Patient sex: F
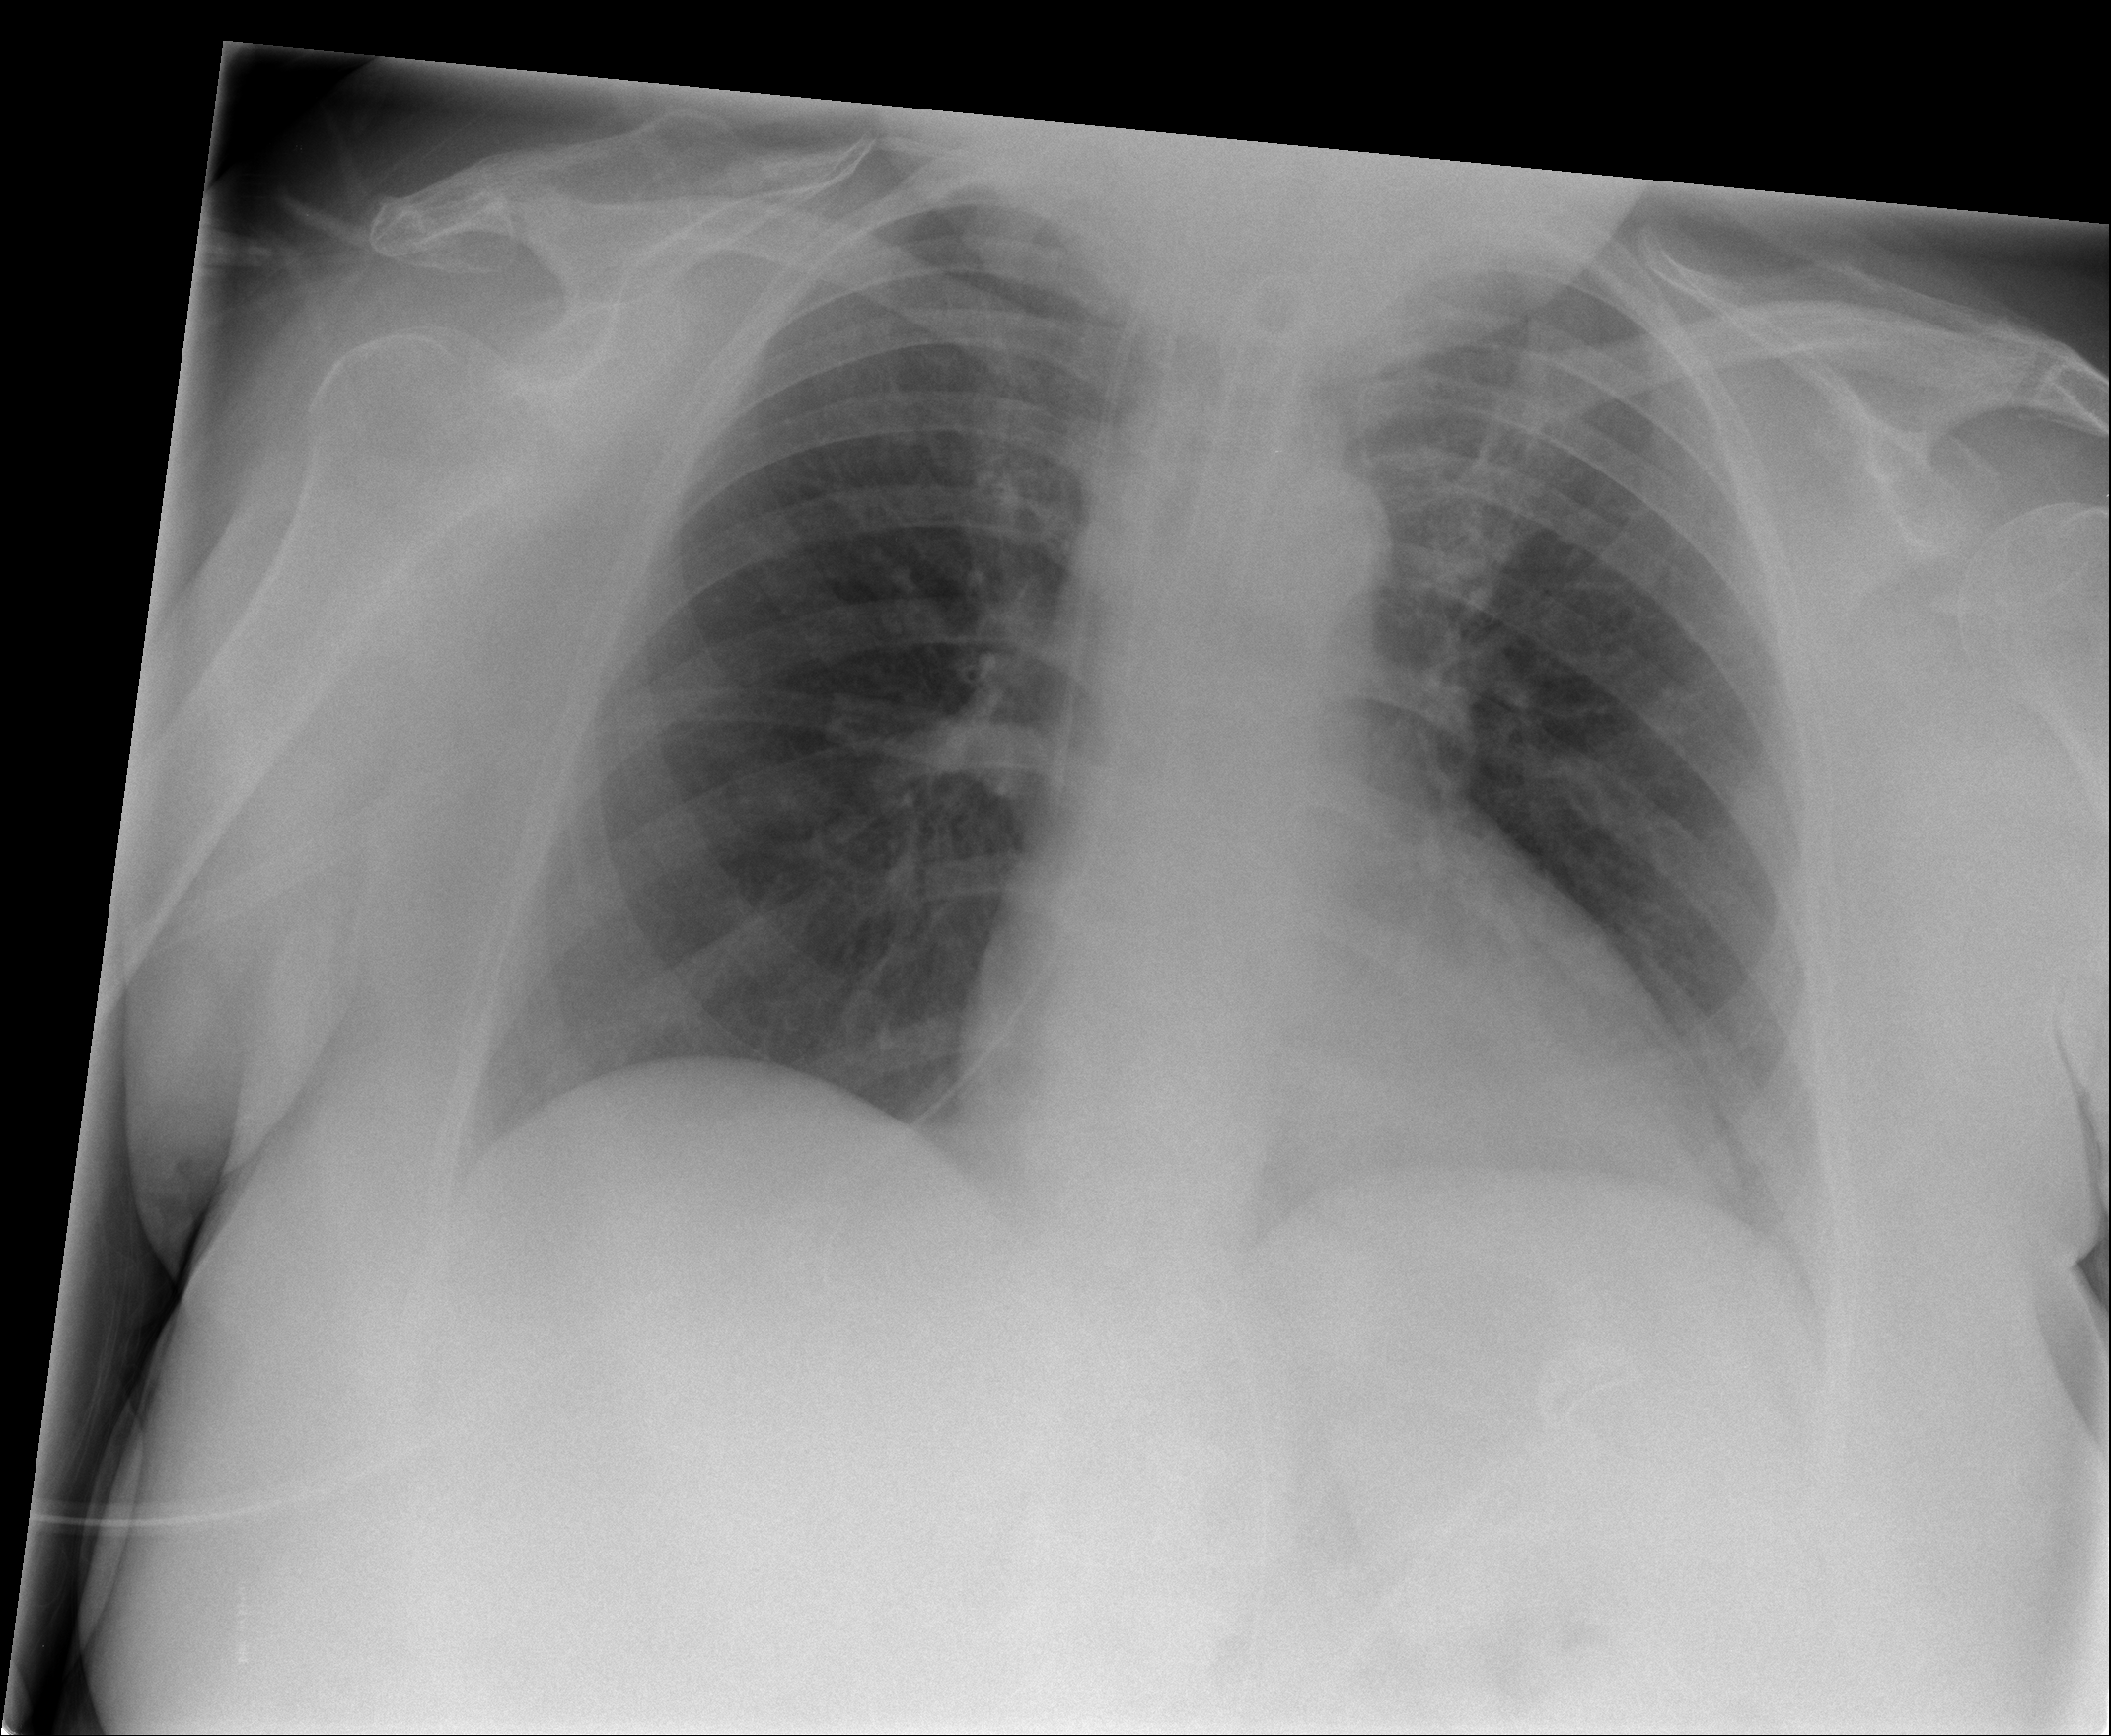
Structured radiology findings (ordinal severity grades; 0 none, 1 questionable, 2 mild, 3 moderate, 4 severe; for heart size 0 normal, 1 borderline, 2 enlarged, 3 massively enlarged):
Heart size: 1
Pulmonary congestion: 0
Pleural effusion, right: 0
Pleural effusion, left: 1
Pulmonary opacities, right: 0
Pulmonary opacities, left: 0
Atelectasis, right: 0
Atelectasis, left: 0